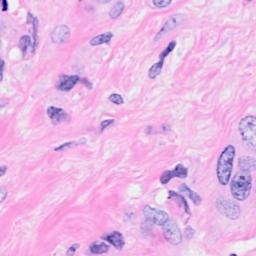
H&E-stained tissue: Breast